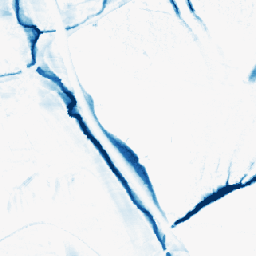
Category: morphological
Decomposition family: morphological_ellipse
Decomposition parameters: operation: closing
width: 10
height: 30
Upsampling method: area
Upsampling parameters: scale: 8
Upsampling scale: 8